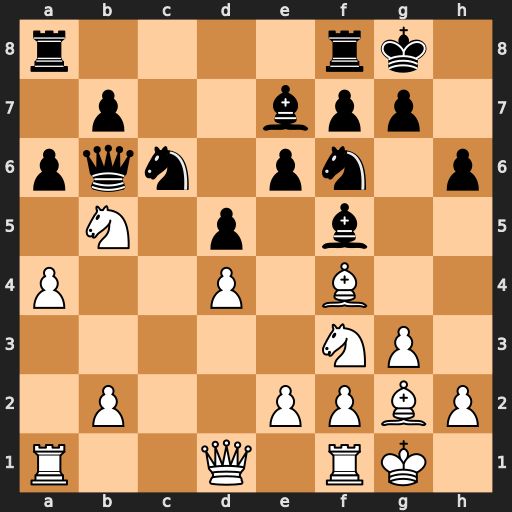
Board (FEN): r4rk1/1p2bpp1/pqn1pn1p/1N1p1b2/P2P1B2/5NP1/1P2PPBP/R2Q1RK1
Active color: w
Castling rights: -
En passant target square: -
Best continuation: Bc7 Qxc7 Nxc7